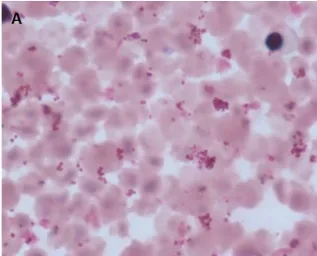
Blood cultures and biochemical tests for Neisseria meningitidis. Blood culture medium broth, and ,colture smear by Gram staining 100x.
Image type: pathology (gram)